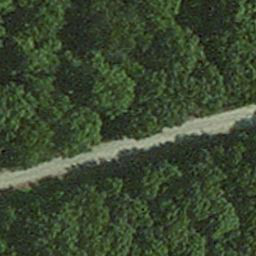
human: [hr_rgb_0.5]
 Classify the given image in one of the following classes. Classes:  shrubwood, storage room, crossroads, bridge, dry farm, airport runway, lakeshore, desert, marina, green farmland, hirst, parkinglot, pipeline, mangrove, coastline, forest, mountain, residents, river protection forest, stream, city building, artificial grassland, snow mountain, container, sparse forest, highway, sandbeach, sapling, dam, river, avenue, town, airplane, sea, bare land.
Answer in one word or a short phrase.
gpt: avenue